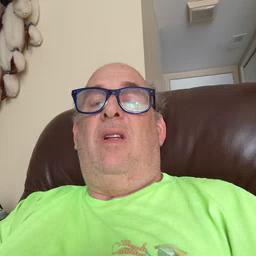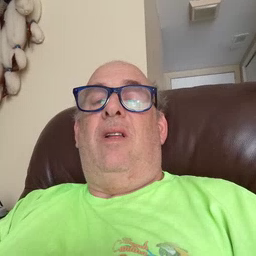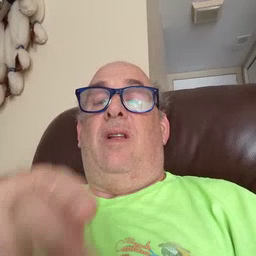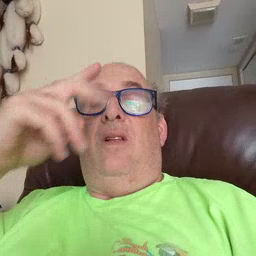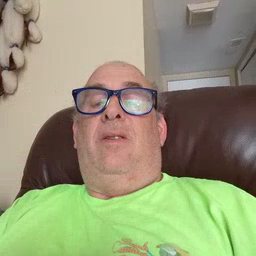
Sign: high